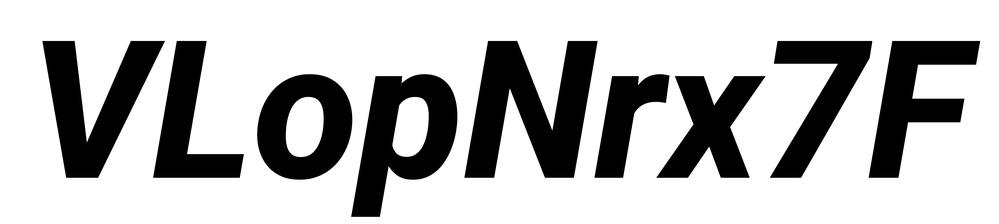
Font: Roboto-Italic_ExtraBold_Italic